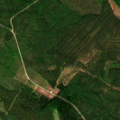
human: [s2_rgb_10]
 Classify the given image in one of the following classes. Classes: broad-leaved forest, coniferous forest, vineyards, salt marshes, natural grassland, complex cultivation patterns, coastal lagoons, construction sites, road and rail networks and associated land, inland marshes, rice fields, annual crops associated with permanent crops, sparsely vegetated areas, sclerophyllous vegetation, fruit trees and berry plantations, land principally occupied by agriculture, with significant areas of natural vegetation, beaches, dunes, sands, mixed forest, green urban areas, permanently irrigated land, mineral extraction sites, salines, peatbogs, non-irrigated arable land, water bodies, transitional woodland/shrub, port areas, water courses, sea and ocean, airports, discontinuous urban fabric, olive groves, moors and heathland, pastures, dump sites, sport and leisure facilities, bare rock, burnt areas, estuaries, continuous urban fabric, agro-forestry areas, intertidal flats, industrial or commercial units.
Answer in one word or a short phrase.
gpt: coniferous forest, mixed forest, transitional woodland/shrub